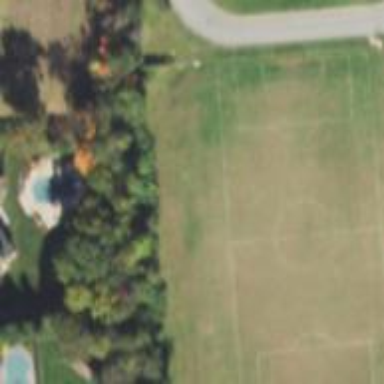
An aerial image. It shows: Soccer pitch for leisure land activities.